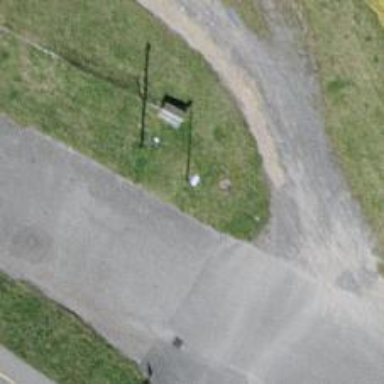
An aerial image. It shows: Bus stop along the road.